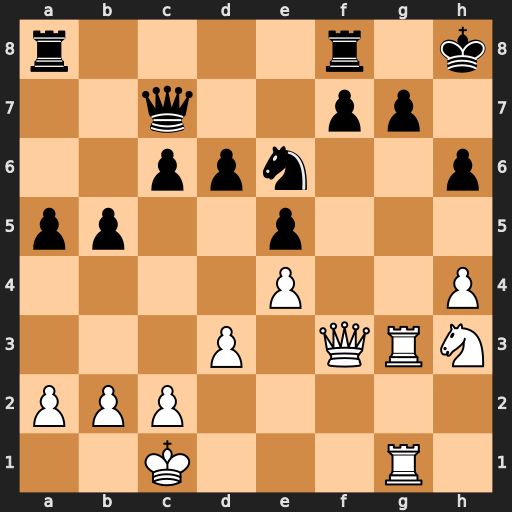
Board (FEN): r4r1k/2q2pp1/2ppn2p/pp2p3/4P2P/3P1QRN/PPP5/2K3R1
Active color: w
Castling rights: -
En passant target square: -
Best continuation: Rxg7 Rg8 Rxf7 Rxg1+ Nxg1 Qxf7 Qxf7